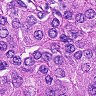
Metastatic tissue present: yes